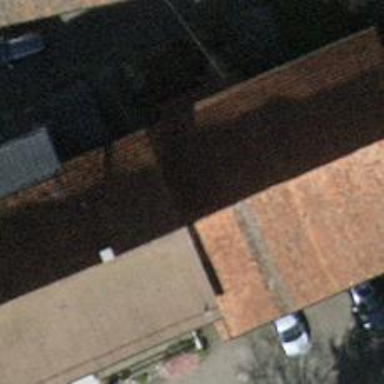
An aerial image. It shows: Restaurant.